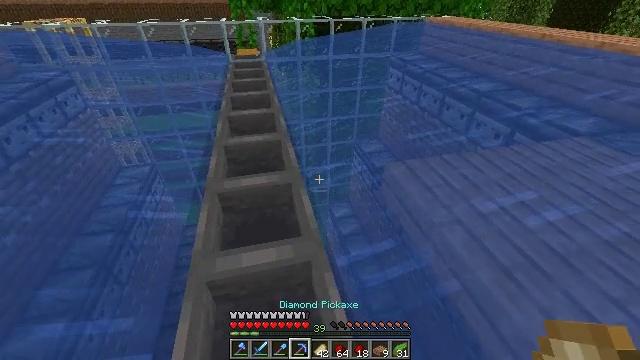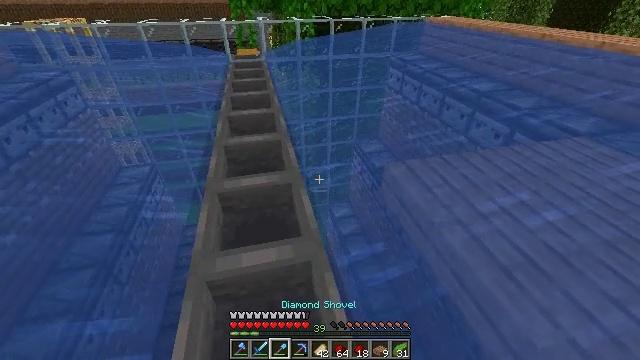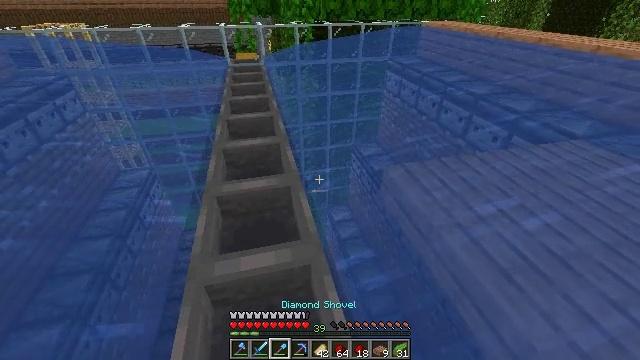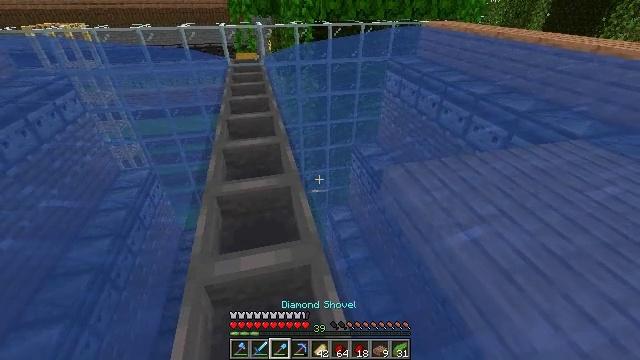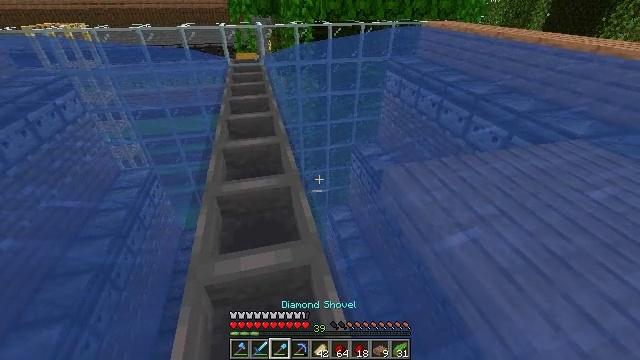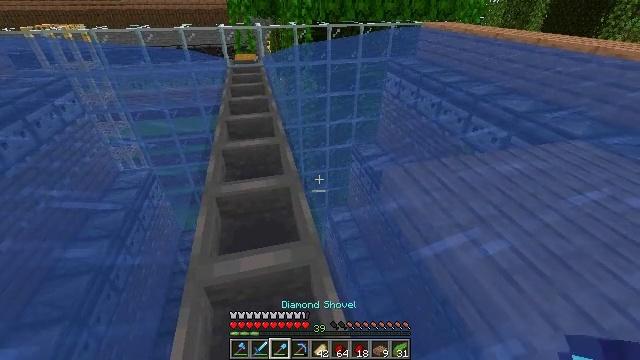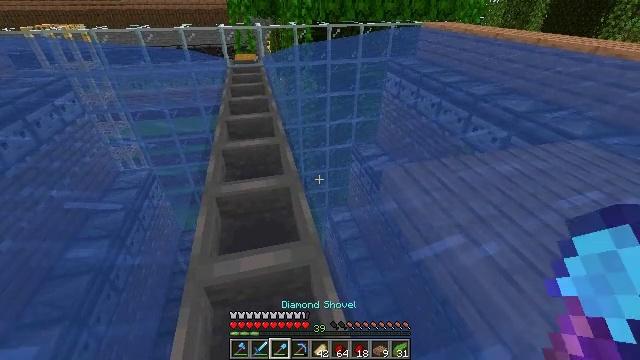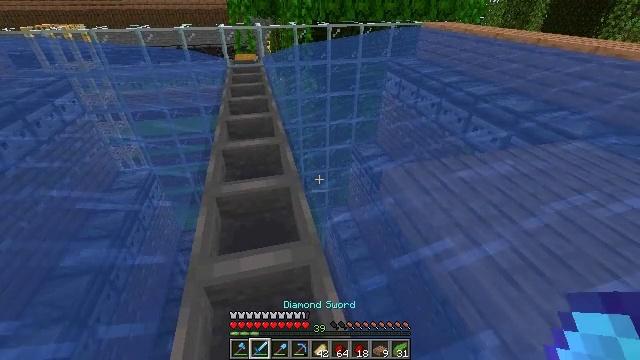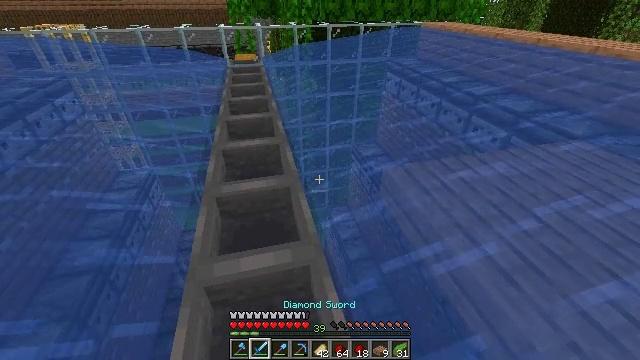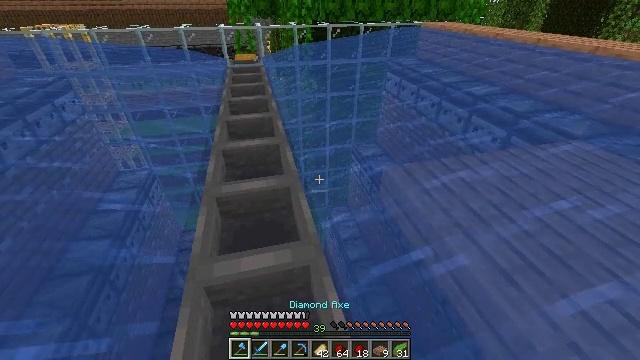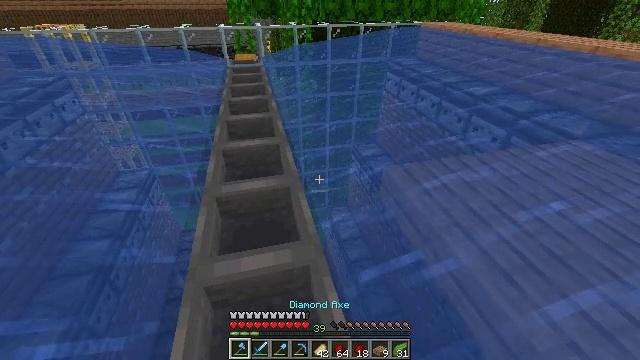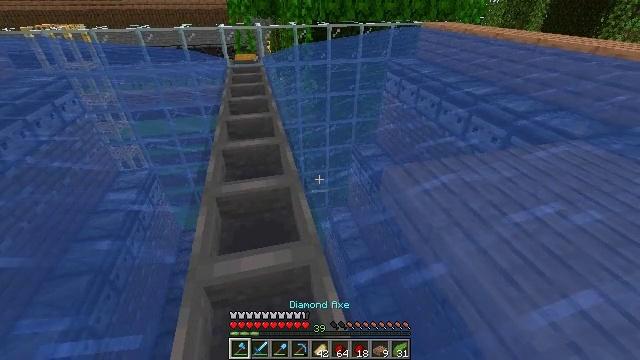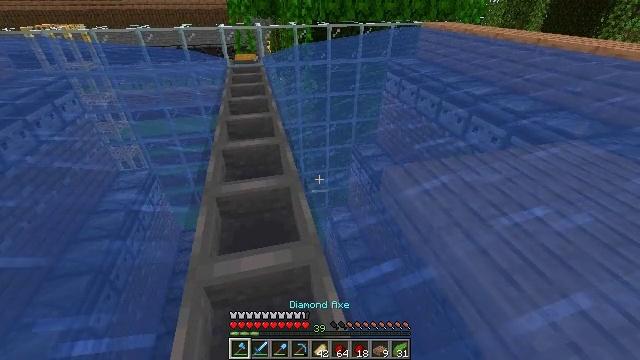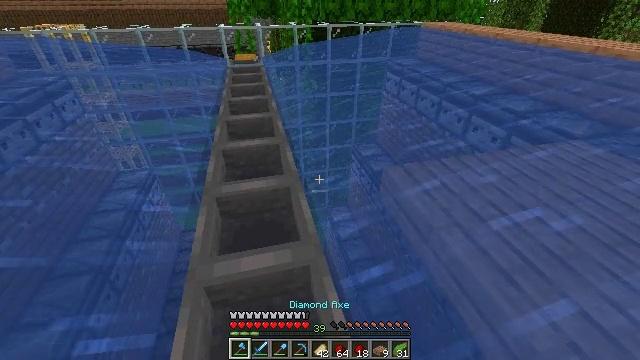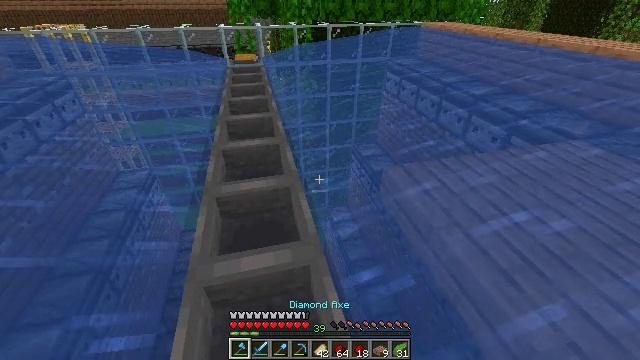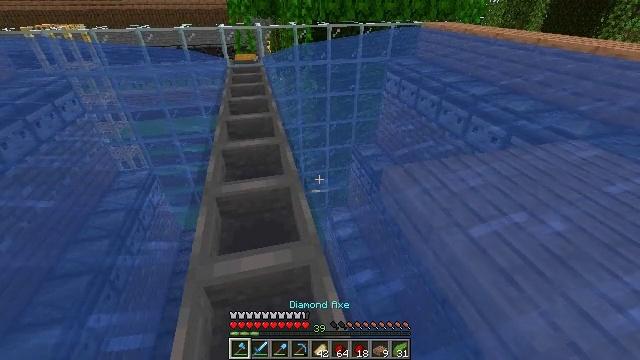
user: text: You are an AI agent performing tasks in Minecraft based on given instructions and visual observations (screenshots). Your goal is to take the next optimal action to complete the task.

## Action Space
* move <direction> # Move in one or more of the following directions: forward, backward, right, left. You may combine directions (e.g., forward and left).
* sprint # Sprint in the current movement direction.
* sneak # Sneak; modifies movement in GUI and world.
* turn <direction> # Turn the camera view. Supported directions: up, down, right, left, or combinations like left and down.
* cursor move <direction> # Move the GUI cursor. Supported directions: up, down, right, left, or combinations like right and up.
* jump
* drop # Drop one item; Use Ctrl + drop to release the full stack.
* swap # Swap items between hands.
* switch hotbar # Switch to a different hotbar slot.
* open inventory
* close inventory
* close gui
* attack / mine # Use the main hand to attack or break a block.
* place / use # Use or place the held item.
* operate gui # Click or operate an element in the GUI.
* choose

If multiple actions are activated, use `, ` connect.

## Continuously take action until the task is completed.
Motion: motion action
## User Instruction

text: Break the jungle slab to collect it.
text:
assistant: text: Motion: no_op
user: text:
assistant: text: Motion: no_op
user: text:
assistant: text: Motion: no_op
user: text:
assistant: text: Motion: no_op
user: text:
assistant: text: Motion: no_op
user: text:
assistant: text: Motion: no_op
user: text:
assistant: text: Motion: no_op
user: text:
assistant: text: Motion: no_op
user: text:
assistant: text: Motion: no_op
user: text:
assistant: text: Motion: no_op
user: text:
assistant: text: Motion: no_op
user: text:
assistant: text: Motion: no_op
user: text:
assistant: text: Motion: no_op
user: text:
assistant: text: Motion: no_op
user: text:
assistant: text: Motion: no_op
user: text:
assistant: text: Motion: no_op
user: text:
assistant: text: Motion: turn right and down
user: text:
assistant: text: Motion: turn right and down
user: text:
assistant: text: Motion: no_op
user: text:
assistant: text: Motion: no_op
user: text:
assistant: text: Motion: no_op
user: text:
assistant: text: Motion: sneak
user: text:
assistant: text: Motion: sneak, turn right
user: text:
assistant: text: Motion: sneak, turn right
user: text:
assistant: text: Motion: move left, sneak, turn right
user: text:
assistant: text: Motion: move forward and move left, sneak, turn right
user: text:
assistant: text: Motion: move forward and move left, sneak, turn right
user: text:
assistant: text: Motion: move forward and move left, sneak, turn right
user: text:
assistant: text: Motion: move forward and move left, sneak, turn right
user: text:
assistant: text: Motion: move forward and move left, sneak, turn right